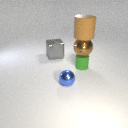
small green rubber cylinder below large brown rubber cylinder